Aerial crown-view tile of a tropical tree (Barro Colorado Island, Panama), acquired 20241216:
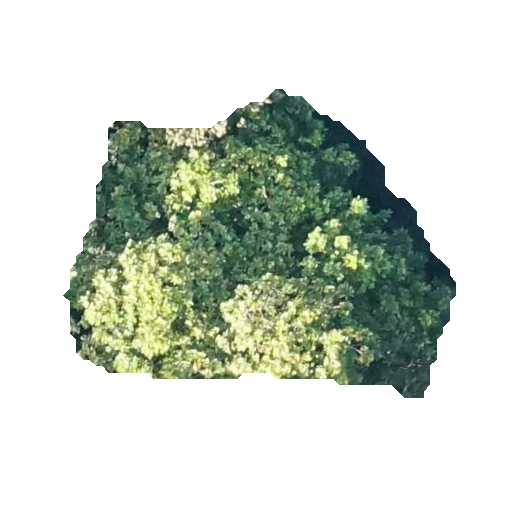
Species: Anacardium excelsum
GBIF accepted scientific name: Anacardium excelsum
Crown area: 123.892 m²